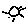
Label: sun